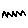
Label: zigzag